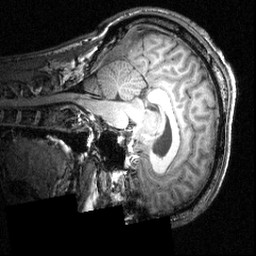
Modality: T1w
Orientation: sagittal
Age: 23
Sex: male
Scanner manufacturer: siemens
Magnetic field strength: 3.951 T
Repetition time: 1.5 s
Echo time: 0.00335 s